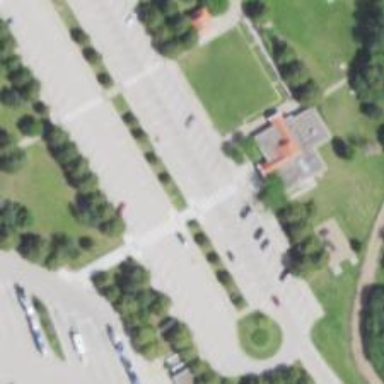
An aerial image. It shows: Parking space is available.